Field crop: tomato
Growth stage: 1
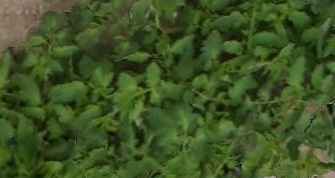
Species: tomato